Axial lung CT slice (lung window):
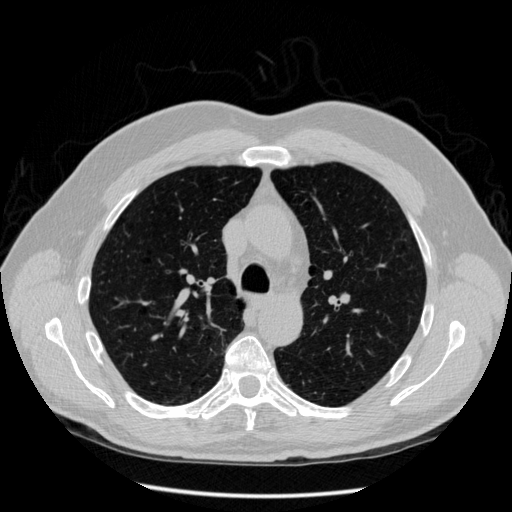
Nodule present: no